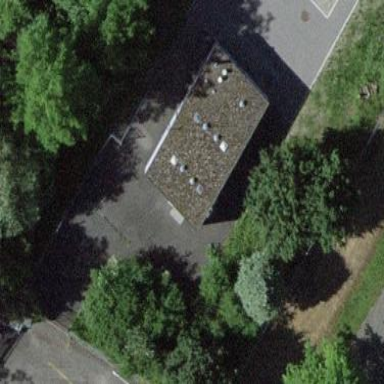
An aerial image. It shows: Service building.